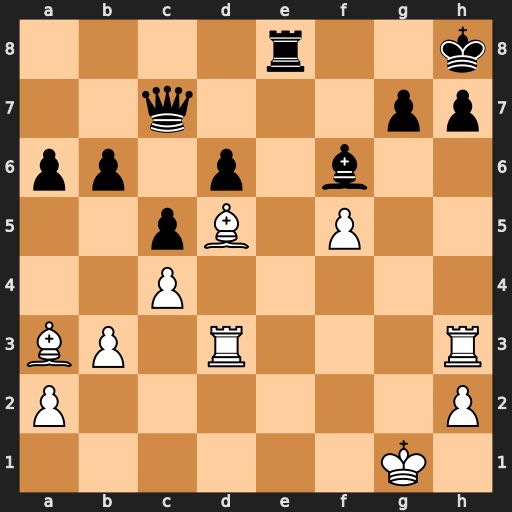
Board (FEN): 4r2k/2q3pp/pp1p1b2/2pB1P2/2P5/BP1R3R/P6P/6K1
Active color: w
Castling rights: -
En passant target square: -
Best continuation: Rxh7+ Kxh7 Rh3+ Bh4 Rxh4#